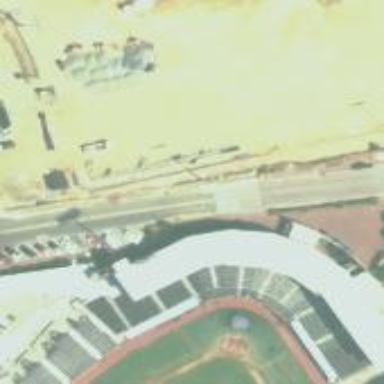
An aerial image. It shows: Stadium used for baseball.